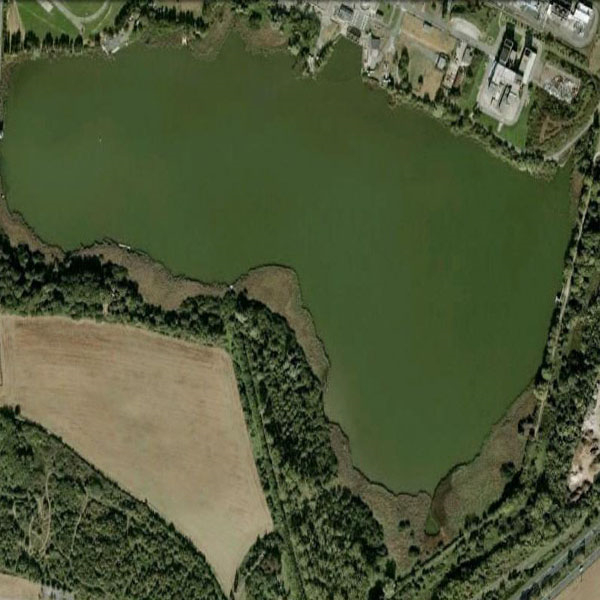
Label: Pond